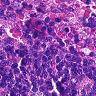
Metastatic tissue present: no